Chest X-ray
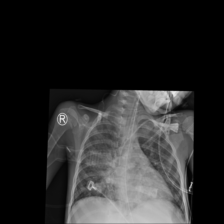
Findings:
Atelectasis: negative
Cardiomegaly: negative
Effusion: negative
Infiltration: positive
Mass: negative
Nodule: negative
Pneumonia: negative
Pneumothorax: negative
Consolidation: negative
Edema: negative
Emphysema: negative
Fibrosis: negative
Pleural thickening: negative
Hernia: negative